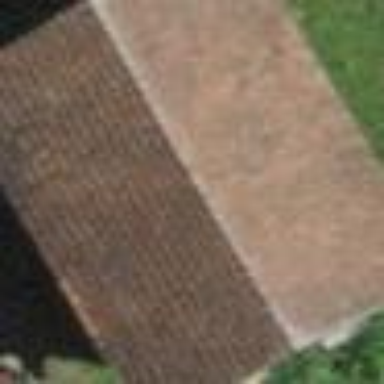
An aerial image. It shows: Barn.